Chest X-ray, PA view. Patient: 71 years old, sex M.
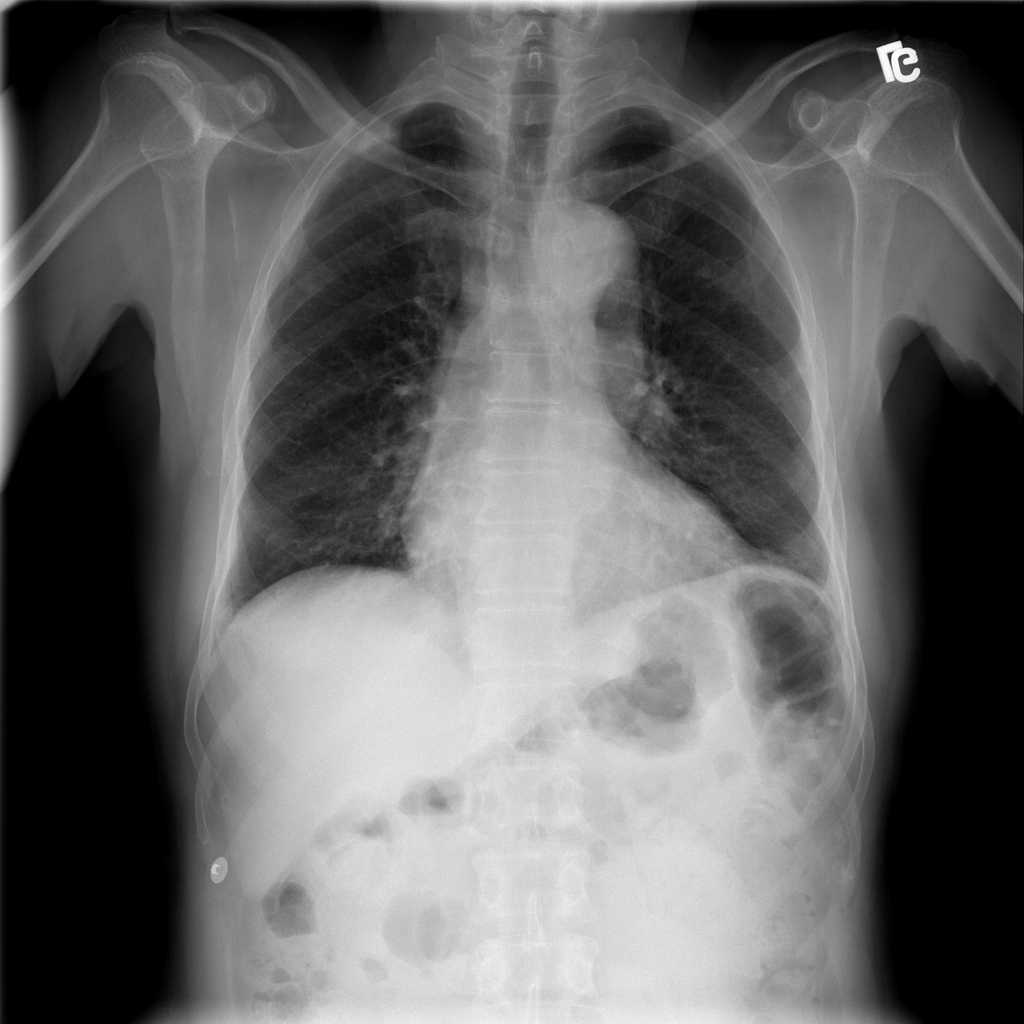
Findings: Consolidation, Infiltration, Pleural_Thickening